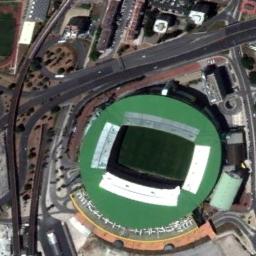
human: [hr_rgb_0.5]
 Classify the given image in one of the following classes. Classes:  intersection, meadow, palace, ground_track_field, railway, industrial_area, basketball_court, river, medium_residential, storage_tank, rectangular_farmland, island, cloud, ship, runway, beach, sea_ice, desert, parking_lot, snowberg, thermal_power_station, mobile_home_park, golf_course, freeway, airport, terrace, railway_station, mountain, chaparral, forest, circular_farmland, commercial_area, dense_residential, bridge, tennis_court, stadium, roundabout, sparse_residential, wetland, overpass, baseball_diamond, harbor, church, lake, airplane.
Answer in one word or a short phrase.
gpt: stadium